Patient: sex F, age 69
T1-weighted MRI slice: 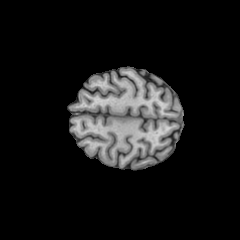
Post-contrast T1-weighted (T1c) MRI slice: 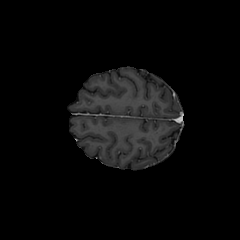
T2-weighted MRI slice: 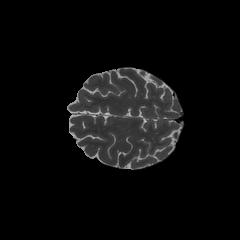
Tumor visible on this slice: no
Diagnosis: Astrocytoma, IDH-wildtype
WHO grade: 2